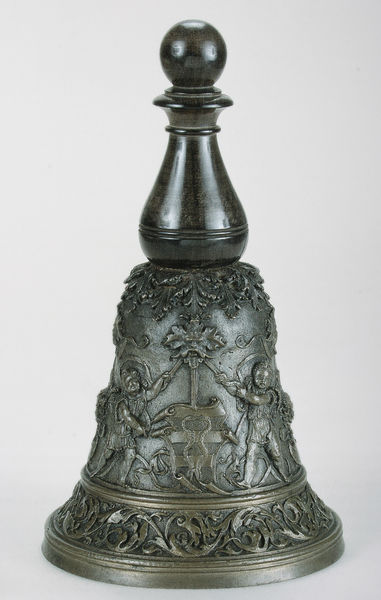
Titel: Glocke
Künstler: Gian Gerolamo Grandi
Standort: Brescia
Institution: Santa Giulia
Schlagwörter: baum, blätter, kampf, körper, laub, mann, weiß, grün, menschen, blume, geschwungen, grau, licht, männer, muster, ornament, alt, band, barock, gesicht, figur, personen, pflanze, pflanzen, knopf, renaissance, kinder, engel, engelchen, henkel, putte, putto, ranken, adlig, relief, jungen, rand, figuren, banner, dekoration, glanz, floral, ornamente, verzierung, metall, palme, bildhauerei, bronze, glatt, poliert, edel, foto, fotografie, griff, eisen, gusseisen, klingel, schild, messing, zinn, plastisch, deko, kupfer, schwert, schwerter, schlange, kugel, stiefel, ritter, ranke, fries, wappen, knauf, drechseln, glocke, nimbus, glöckchen, tischglocke, schlüssel, putten, guss, putti, ornamnet, verzierungen, rillen, ornat, bronzeguss, drechsel, jahrhundert, akanthus, kerbe, geläut, heraldik, ziselierung, trichterförmig, graviert, einkerbung, schwengel, kanuf, aufwendig, flachrelief, ornamtent, zieselierung, masiv, bimmel, bronzeglocke, handglocke, kugelgriff, nuten, ornamentiert, tischglöckchen, 18, werter